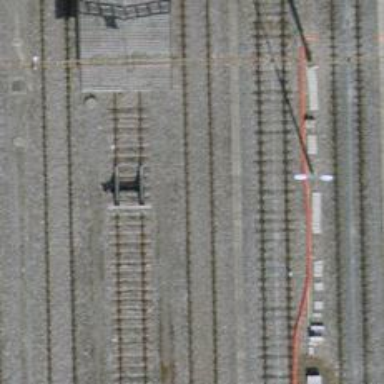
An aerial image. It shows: Single track railway in yard.